Interaction volume radius: 10 \u00c5
Interaction volume height: 45 \u00c5
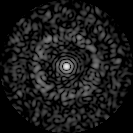
Disorder parameter: 0.8297